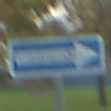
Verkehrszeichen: EinbahnstrasseRechtsweisend
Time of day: MorningAfternoon
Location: Outdoor (Urban)
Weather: PartlyCloudy
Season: NotSpecified
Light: Natural